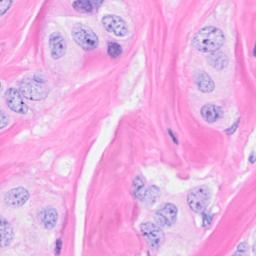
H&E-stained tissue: Breast